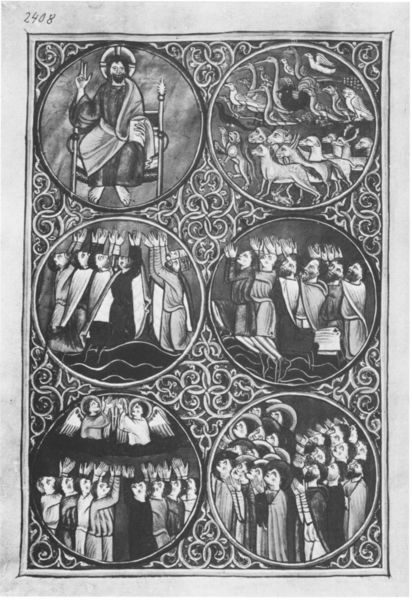
Titel: Münchner Psalter
Institution: München, Staatsbibliothek
Schlagwörter: flügel, gott, hand, grau, zeichnung, hunde, tiere, ornament, hände, engel, bilder, kreise, beten, gebet, christus, jesus, heilige, jünger, schwäne, kniefall, apostel, jünglinge, heiliger geist, anrufen, trinität